This plot shows a bearing's acceleration signal over time (raw waveform). What is the most likely bearing condition (normal, inner_race, outer_race, ball)?
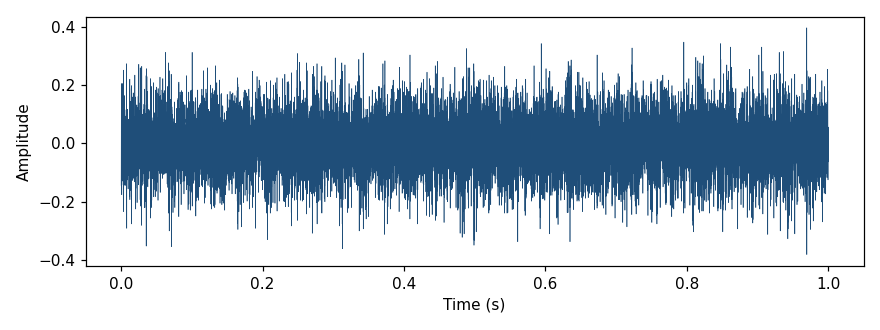
Answer: outer_race